Field crop: maize
Growth stage: 2
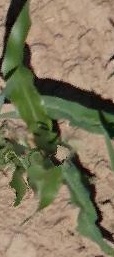
Species: maize